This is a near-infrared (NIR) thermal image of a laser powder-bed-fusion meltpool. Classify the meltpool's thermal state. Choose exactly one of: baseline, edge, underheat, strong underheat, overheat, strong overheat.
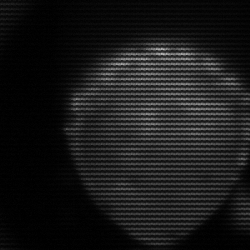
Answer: edge